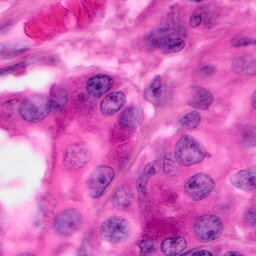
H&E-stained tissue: Pancreatic